RGB frame:
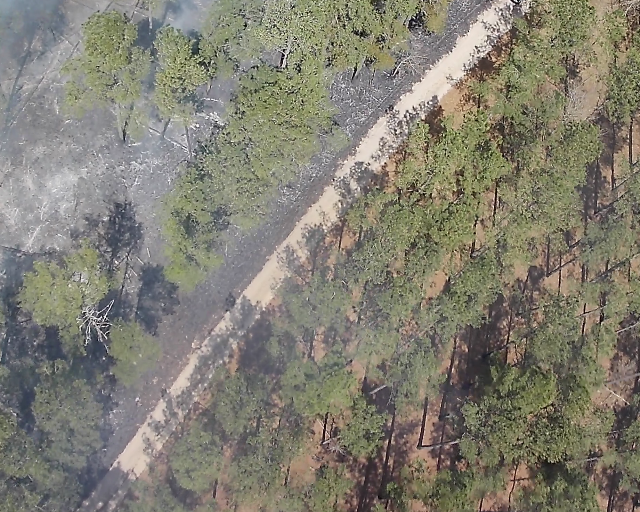
Thermal frame:
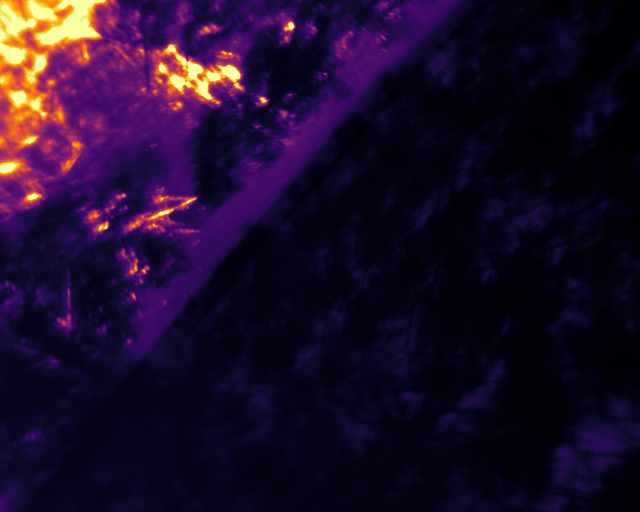
Captured: 2026-02-27 02:42:05
Pixels at or above 80 °C: 18764 (fraction of frame: 0.05726)